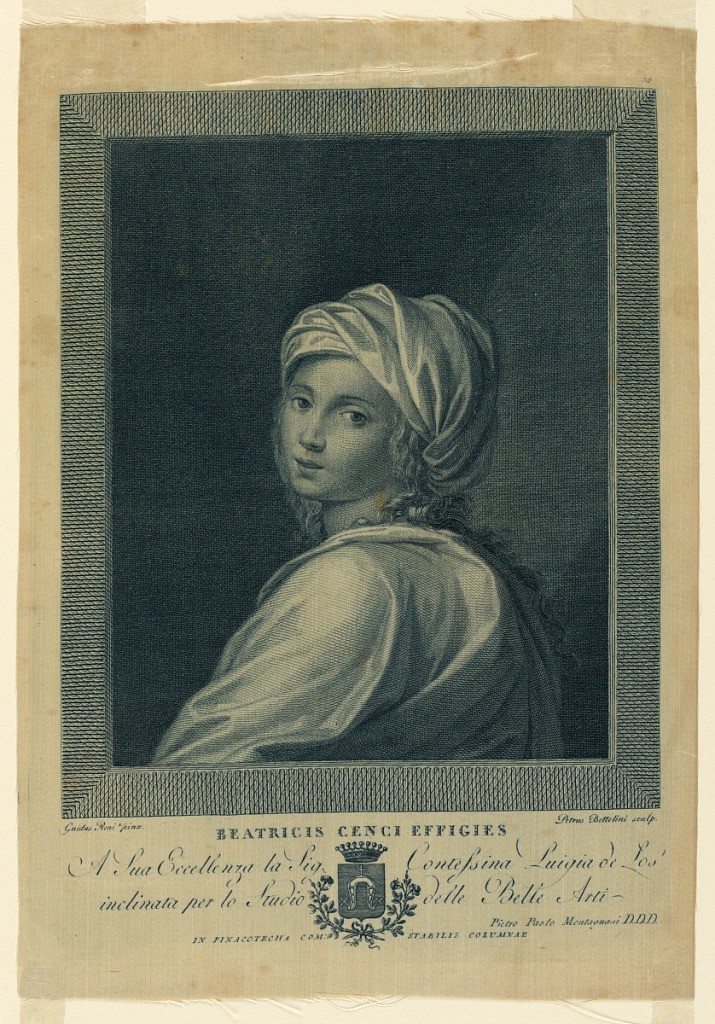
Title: Portrait of Beatrice Cenci
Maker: Pietro Bettelini, Italian, 1763–1829
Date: ca. 1800-1820
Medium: Engraving in green ink on white silk
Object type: Print
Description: Within an enframement the bust length portrait of a young girl, wearing a turban, alleged to be Beatrice Cenci (1577-1599), is shown facing left, looking over her left shoulder.